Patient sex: M
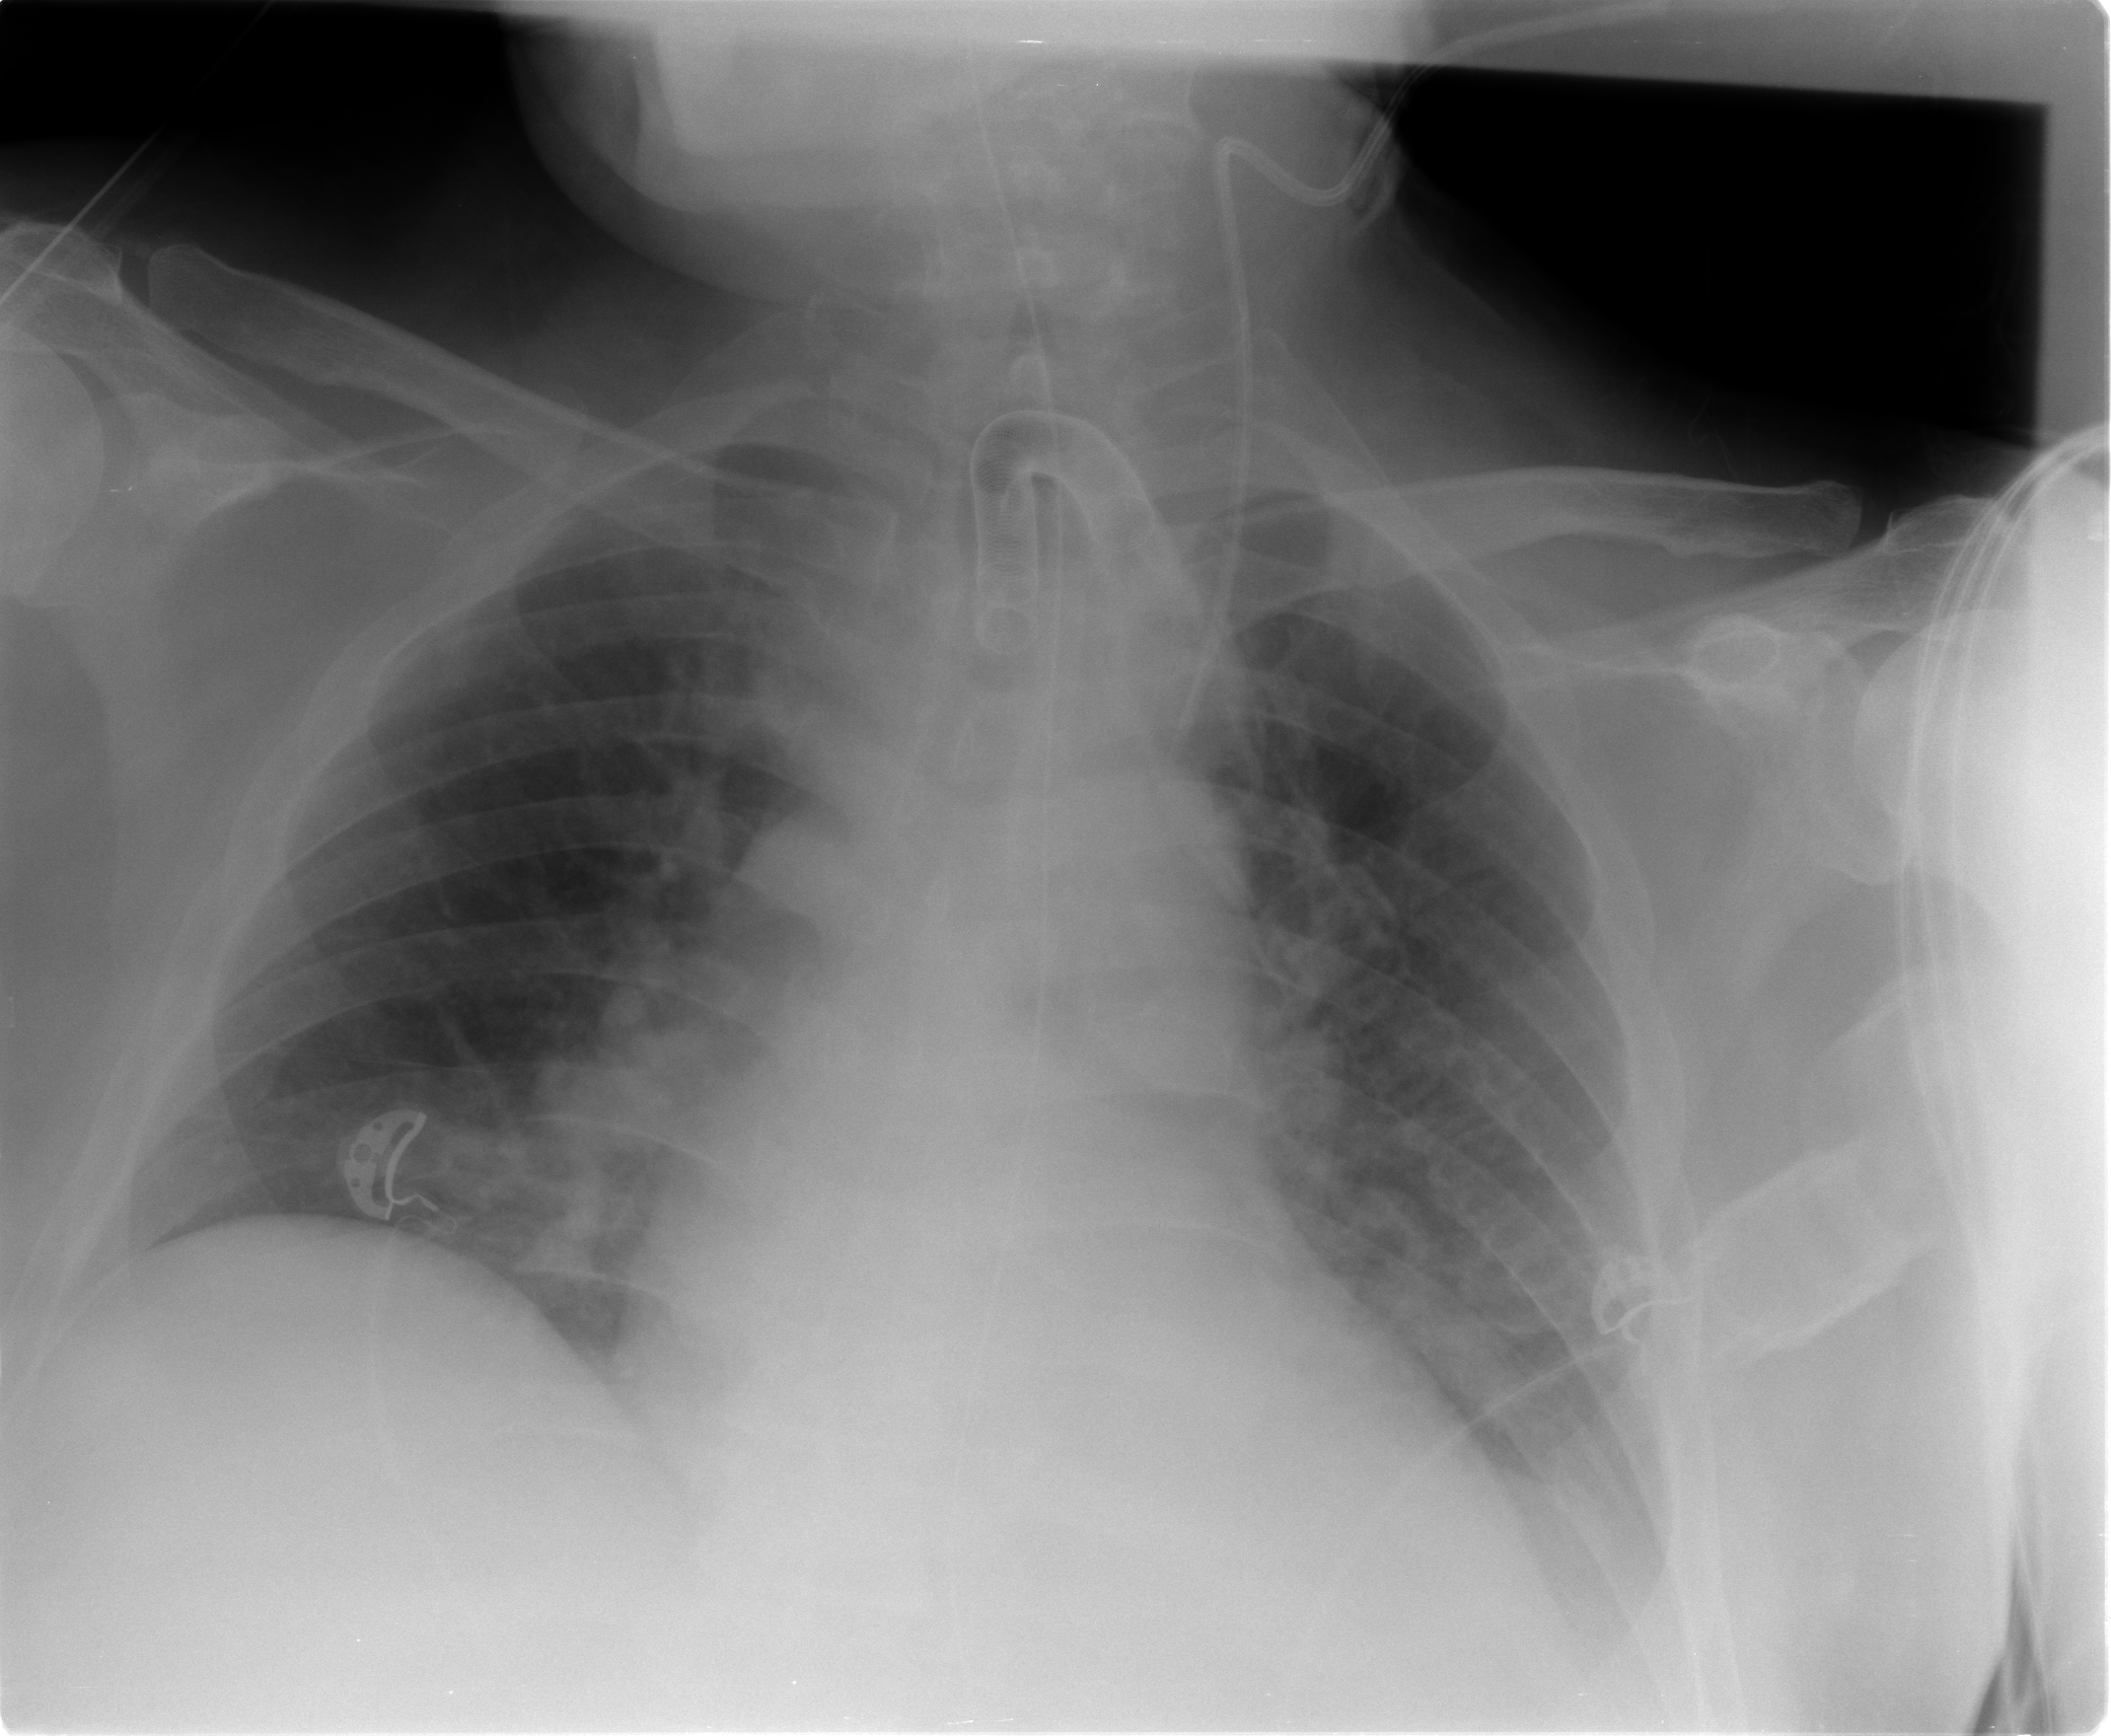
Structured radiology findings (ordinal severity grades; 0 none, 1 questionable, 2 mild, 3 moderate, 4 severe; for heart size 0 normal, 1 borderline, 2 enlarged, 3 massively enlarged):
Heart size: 2
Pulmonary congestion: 0
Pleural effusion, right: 0
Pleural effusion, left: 2
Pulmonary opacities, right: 0
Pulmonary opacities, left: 0
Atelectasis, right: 2
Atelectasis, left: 2